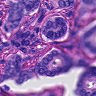
Metastatic tissue present: yes